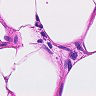
Metastatic tissue present: no